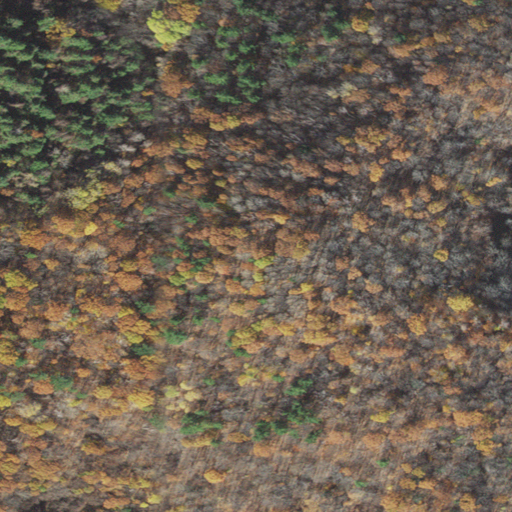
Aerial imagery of mountain in Massachusetts named The Cobble containing deciduous forest and mixed forest